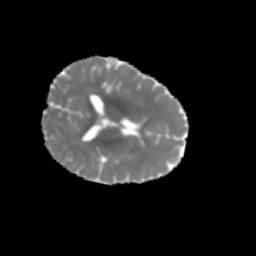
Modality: MD
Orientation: axial
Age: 7
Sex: female
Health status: healthy